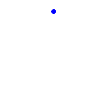
Particle: kaon